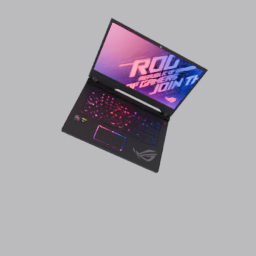
Label: electronics